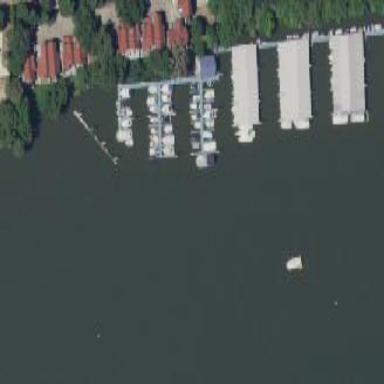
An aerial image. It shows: Marina on leisure land.